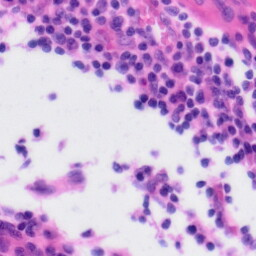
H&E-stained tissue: Tonsil